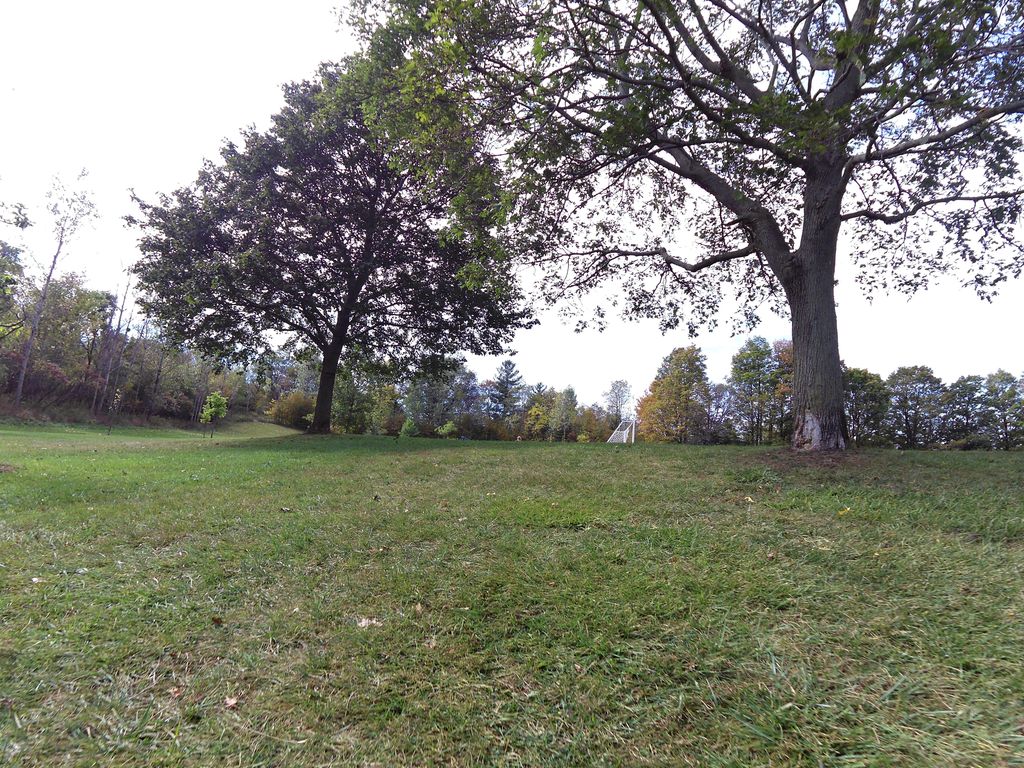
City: hamilton